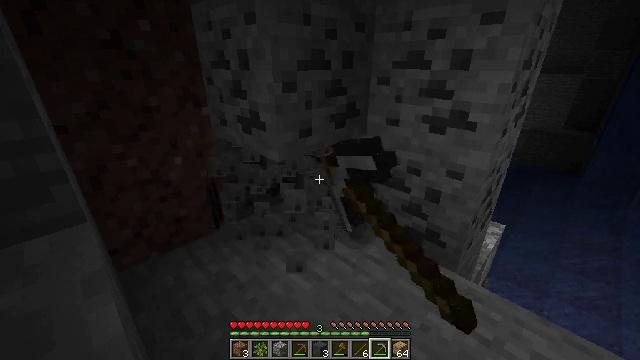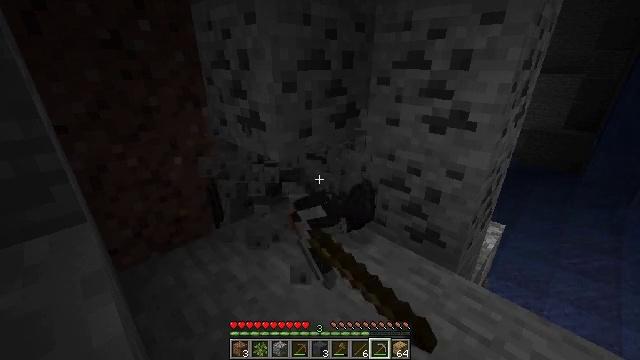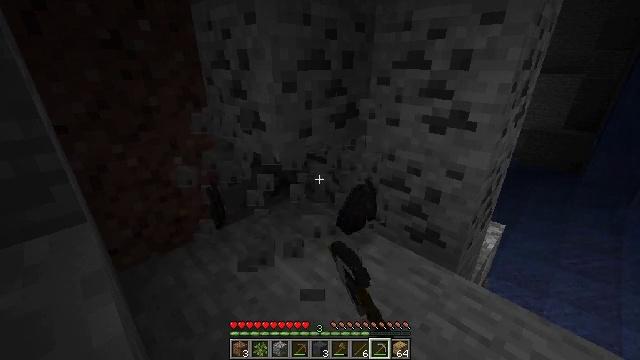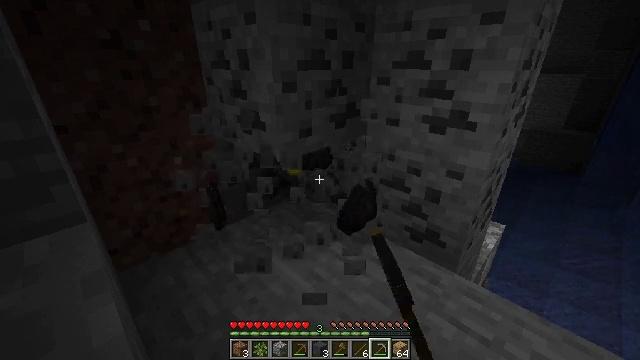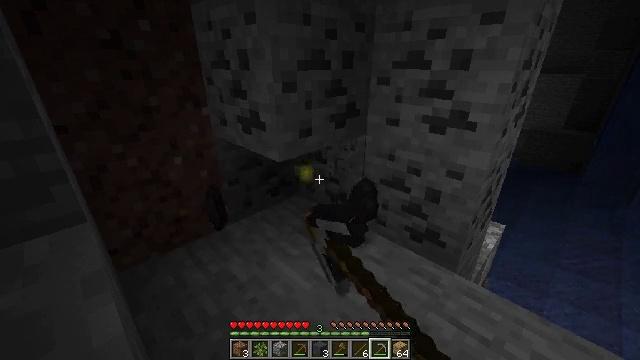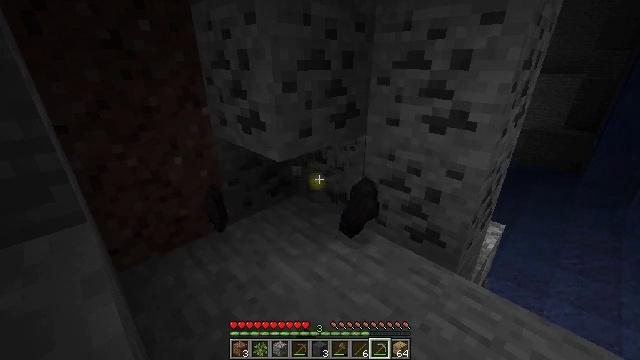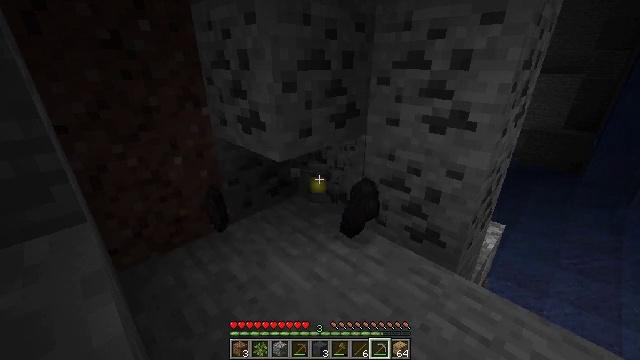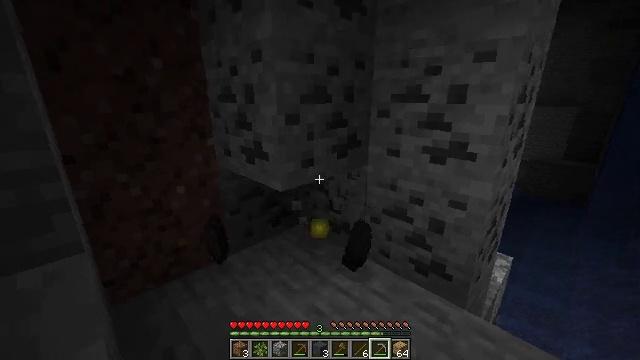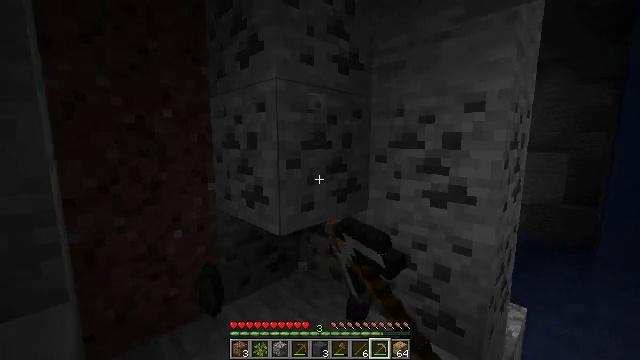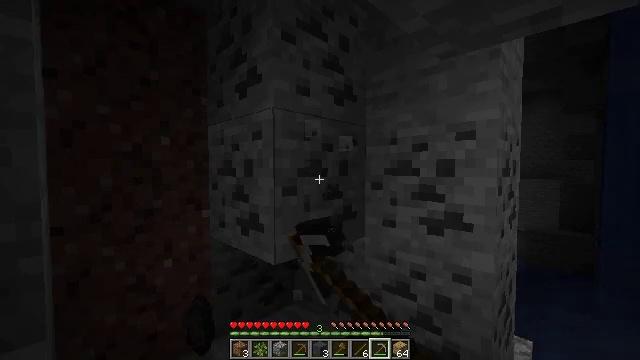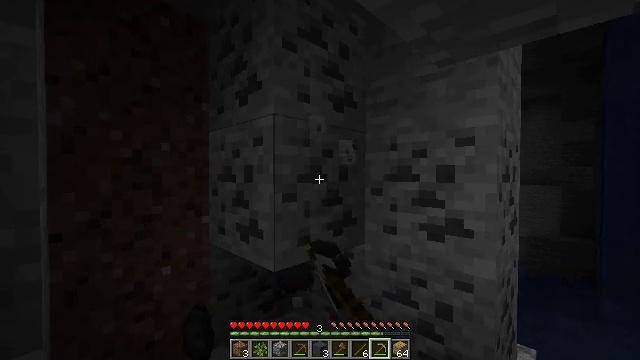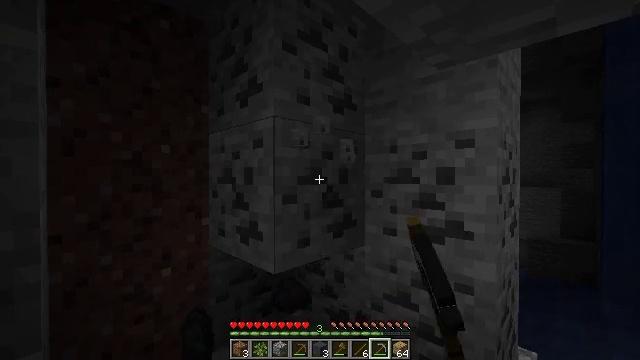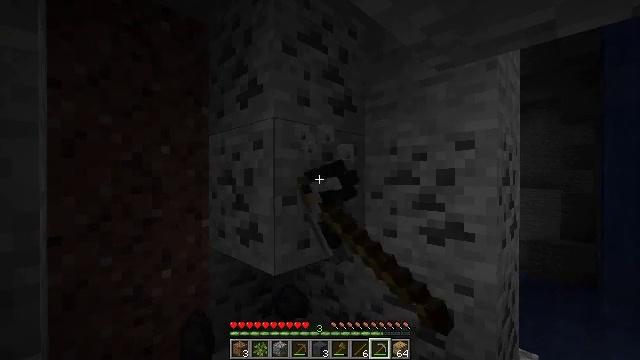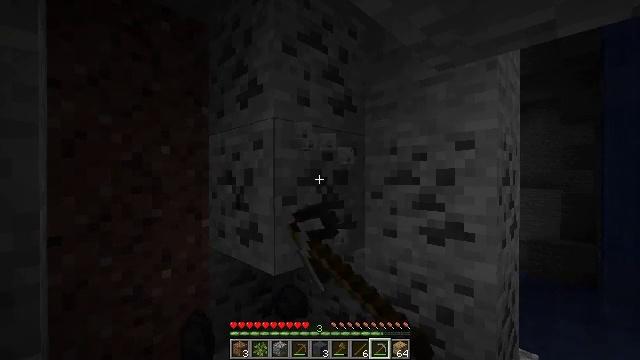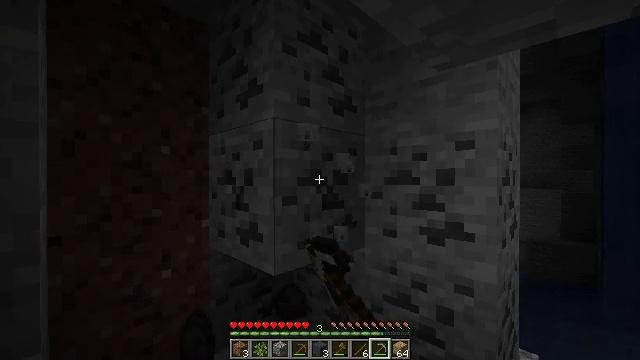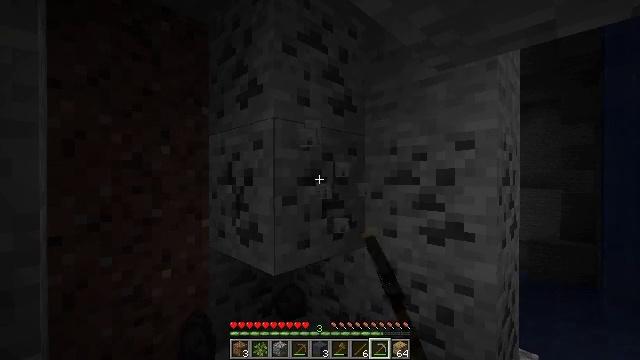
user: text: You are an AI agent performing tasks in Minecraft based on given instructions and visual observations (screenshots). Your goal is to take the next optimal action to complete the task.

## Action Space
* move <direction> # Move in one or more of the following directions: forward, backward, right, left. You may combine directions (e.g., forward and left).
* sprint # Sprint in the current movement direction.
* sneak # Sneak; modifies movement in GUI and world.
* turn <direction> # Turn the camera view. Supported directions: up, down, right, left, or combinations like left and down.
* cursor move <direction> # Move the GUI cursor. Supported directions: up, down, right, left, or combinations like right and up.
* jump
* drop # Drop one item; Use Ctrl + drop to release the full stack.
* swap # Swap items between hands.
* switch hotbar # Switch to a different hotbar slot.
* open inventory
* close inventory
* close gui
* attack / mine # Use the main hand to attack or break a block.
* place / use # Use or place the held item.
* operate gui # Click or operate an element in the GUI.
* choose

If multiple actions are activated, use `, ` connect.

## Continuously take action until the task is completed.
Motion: motion action
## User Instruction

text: Break the coal ore to collect coal.
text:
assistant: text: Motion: attack / mine
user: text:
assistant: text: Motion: attack / mine
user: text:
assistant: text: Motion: attack / mine
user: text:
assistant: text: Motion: attack / mine
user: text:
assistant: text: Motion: attack / mine
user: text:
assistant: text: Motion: attack / mine
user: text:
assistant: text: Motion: turn up, attack / mine
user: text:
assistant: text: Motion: turn up, attack / mine
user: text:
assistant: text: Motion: turn up, attack / mine
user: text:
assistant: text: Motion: turn up, attack / mine
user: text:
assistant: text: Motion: attack / mine
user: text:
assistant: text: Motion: attack / mine
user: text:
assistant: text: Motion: attack / mine
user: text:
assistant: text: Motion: attack / mine
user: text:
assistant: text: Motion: attack / mine
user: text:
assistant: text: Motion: attack / mine
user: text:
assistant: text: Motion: attack / mine
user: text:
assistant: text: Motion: attack / mine
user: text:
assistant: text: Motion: attack / mine
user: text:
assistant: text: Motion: attack / mine
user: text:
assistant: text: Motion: attack / mine
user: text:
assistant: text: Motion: attack / mine
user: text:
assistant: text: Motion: attack / mine
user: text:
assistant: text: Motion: attack / mine
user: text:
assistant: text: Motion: attack / mine
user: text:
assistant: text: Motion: attack / mine
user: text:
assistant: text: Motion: attack / mine
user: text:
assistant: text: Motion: attack / mine
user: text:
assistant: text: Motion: attack / mine
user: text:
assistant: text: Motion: attack / mine